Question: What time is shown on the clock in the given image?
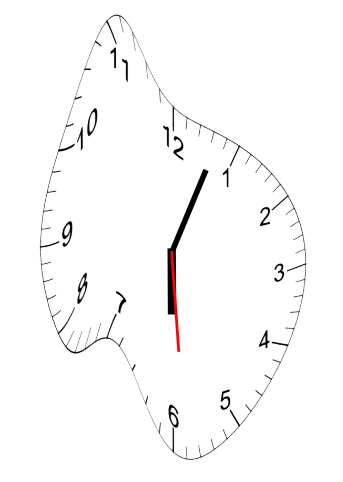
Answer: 06:03:29